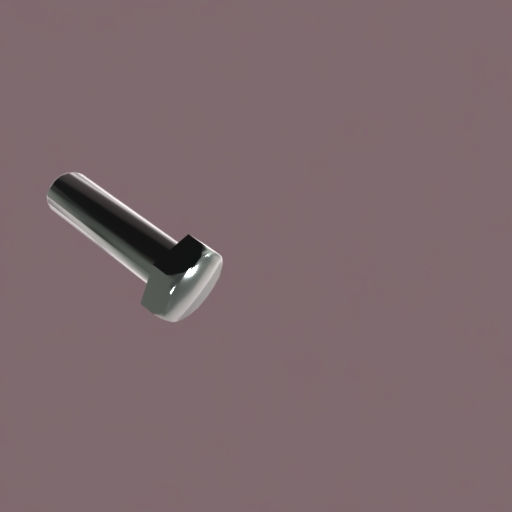
Label: bolt